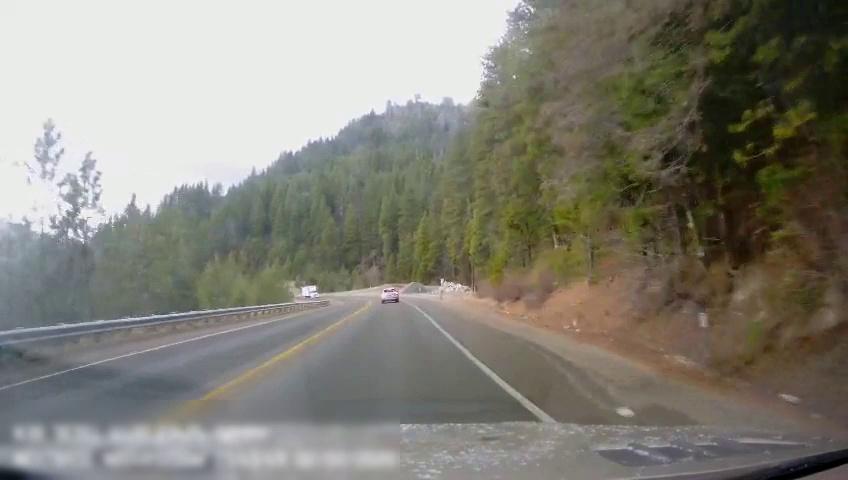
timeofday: Day
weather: Sunny
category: Drivable Space
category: Vehicles | SUV
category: Vehicles | Truck
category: Lanes | Alternate Lane
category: Lanes | Current Lane
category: Lanes | Opposite Lane
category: Lanes | Opposite Lane